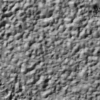
Label: not_dusty